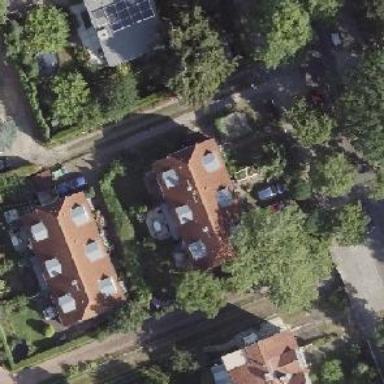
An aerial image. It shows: Terrace building with half-hipped roof shape.